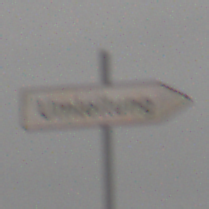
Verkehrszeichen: UmleitungswegweiserRechtsweisend
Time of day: MorningAfternoon
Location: Outdoor (Nature)
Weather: Overcast
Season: Winter
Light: Natural